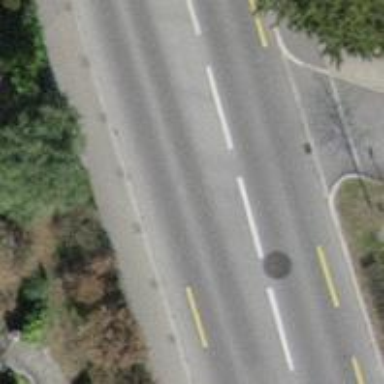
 featuring separate cycle lane and sidewalk."